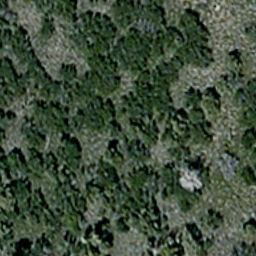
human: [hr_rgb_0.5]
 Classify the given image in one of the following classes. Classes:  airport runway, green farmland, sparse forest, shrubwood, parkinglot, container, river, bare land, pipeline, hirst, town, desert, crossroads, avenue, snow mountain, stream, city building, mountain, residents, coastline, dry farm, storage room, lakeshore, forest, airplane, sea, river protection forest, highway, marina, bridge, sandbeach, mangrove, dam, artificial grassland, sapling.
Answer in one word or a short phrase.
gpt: sparse forest